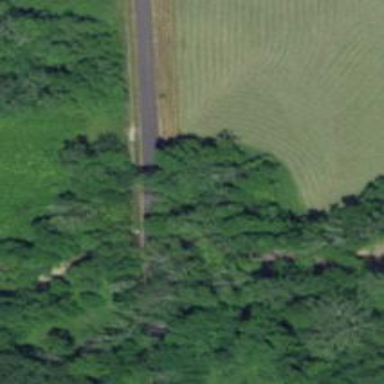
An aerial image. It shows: Unclassified road on bridge.